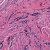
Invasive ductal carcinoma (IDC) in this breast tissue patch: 1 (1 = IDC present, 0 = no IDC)